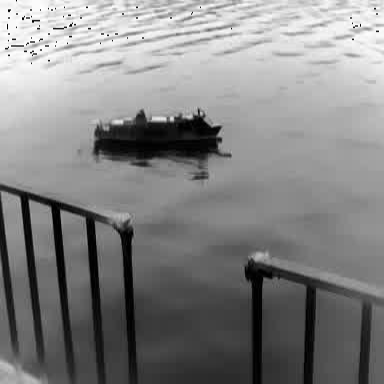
There is a container_ship in the infrared image.